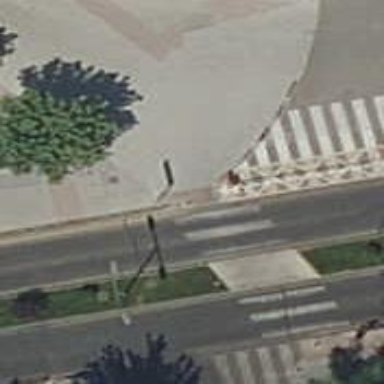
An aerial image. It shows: Uncontrolled road crossing.